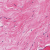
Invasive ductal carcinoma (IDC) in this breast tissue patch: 0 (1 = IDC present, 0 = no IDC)